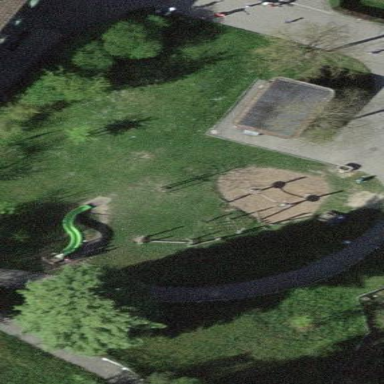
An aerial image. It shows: Playground area for leisure land.